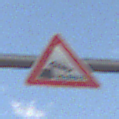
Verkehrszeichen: Ufer
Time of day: SunriseSunset
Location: Outdoor (Nature)
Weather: PartlyCloudy
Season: NotSpecified
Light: Natural